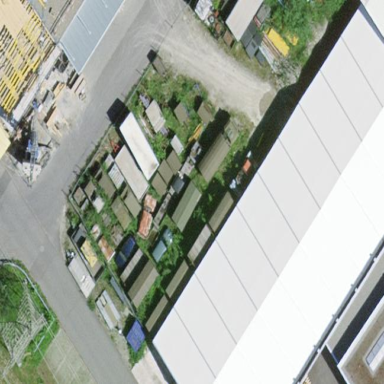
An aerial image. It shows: View of roof of building.